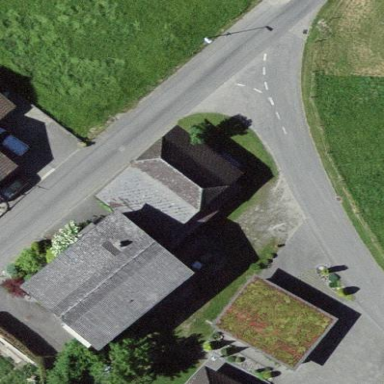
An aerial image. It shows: Rural barn.